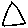
Label: triangle